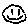
Label: smiley face